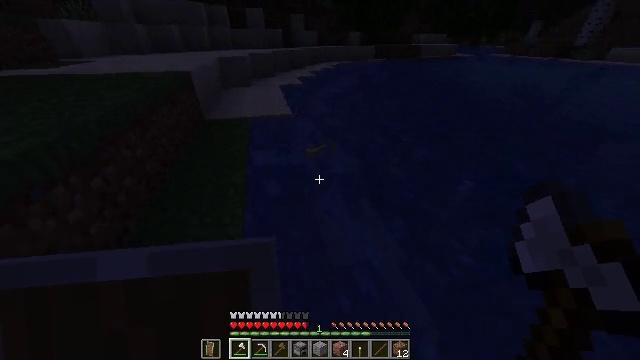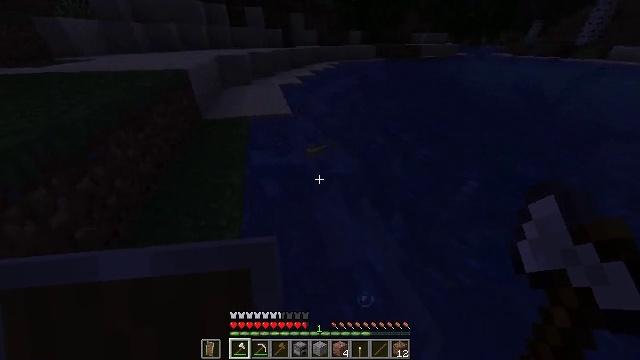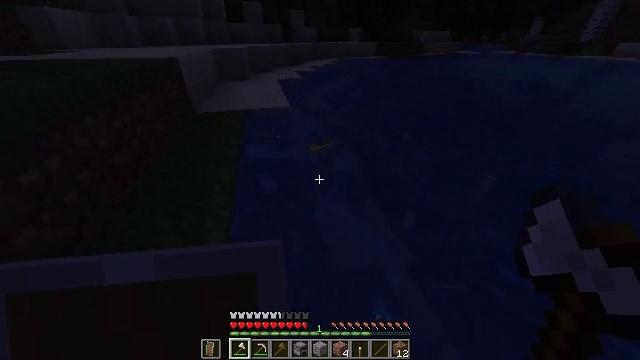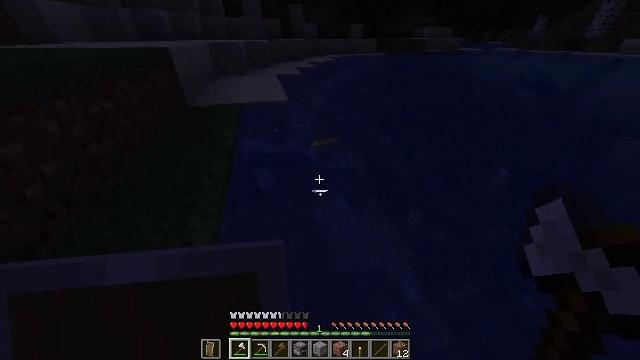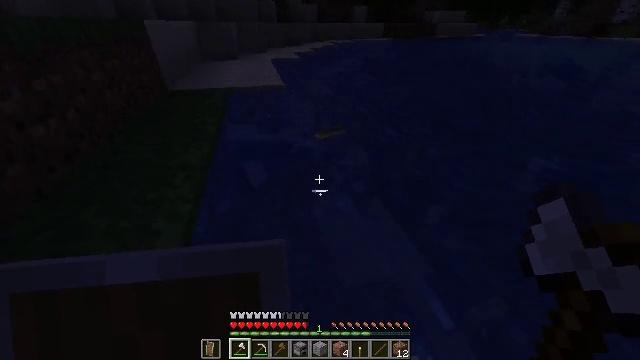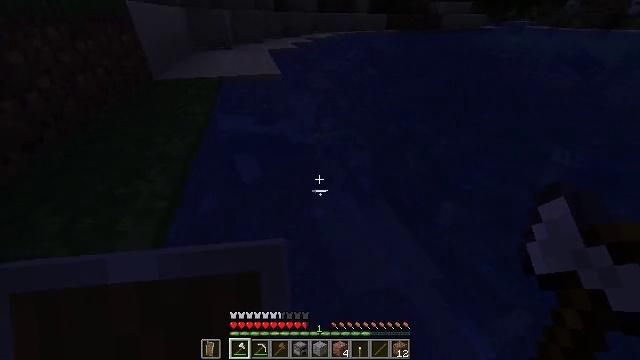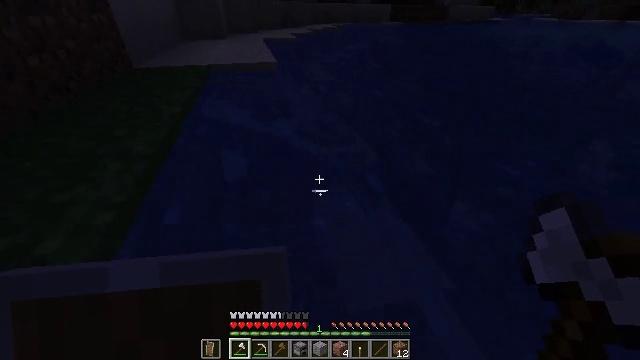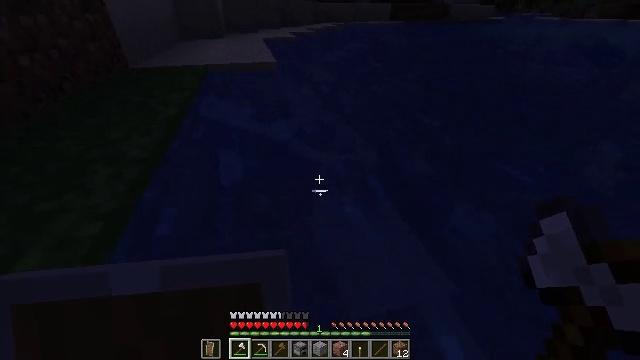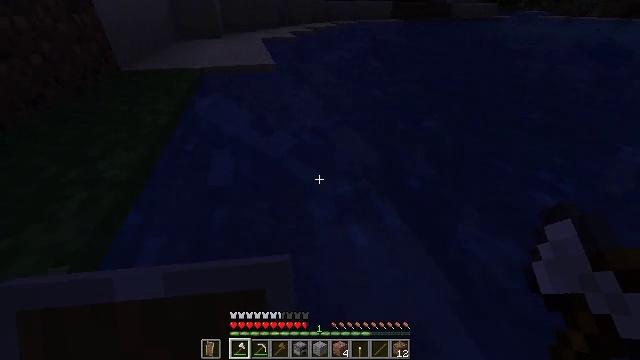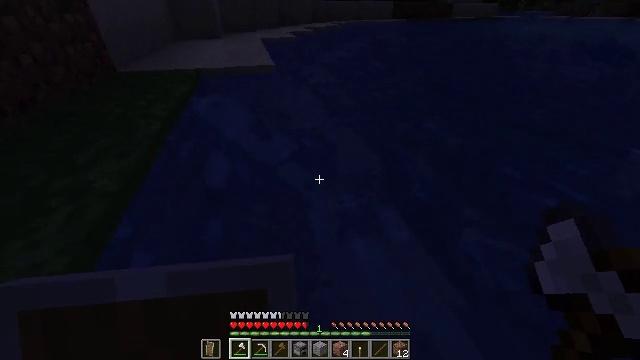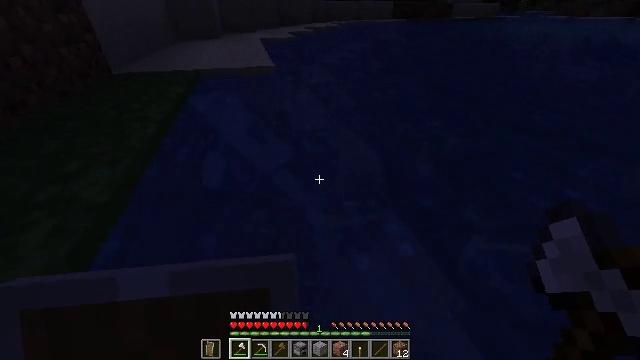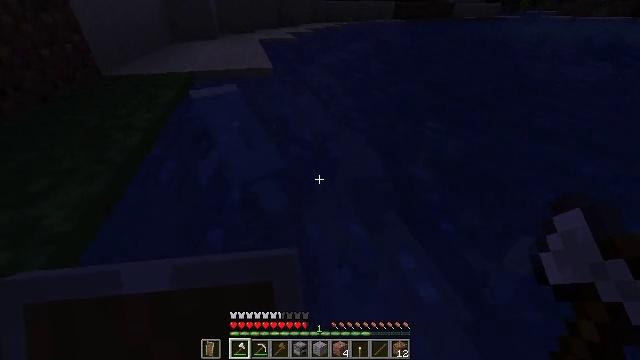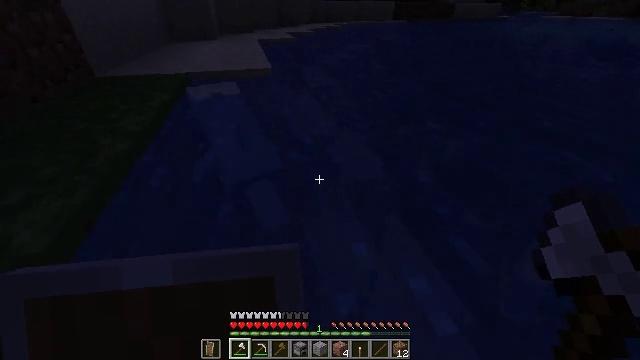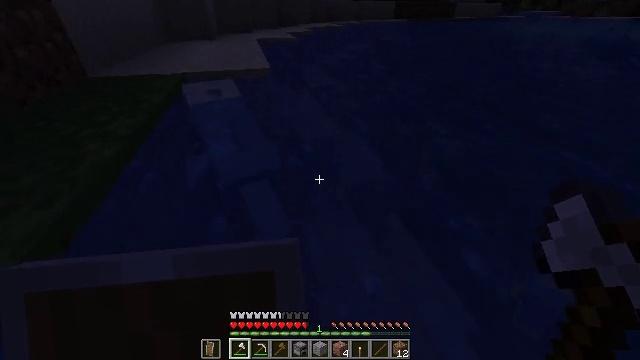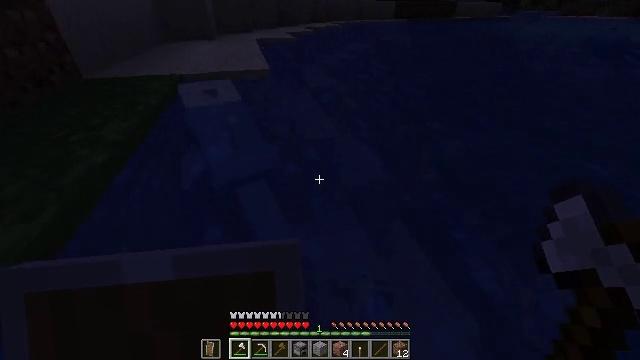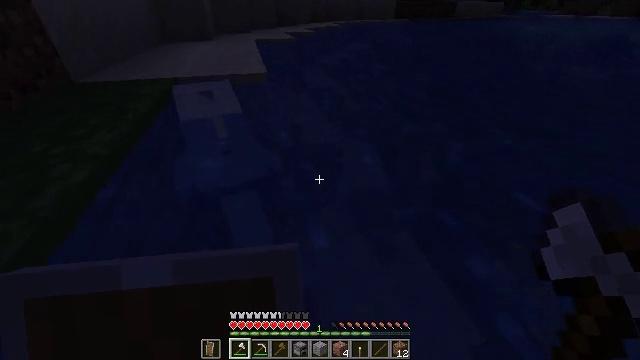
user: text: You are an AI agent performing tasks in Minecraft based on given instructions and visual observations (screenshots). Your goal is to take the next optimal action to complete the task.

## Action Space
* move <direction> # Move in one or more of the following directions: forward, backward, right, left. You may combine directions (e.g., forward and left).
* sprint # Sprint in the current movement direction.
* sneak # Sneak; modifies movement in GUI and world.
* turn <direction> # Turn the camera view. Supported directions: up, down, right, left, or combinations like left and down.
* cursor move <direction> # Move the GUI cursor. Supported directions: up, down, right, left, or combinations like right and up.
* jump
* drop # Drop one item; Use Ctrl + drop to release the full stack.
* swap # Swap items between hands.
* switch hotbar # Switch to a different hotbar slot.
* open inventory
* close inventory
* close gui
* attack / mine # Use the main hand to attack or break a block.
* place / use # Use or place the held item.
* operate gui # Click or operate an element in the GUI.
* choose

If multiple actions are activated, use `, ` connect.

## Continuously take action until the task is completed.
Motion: motion action
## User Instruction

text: Hunt a tropical fish.
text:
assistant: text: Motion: move forward, sprint
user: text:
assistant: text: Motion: move forward, sprint
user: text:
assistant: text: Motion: move forward, sprint
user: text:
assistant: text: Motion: move forward, sprint
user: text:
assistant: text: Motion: move forward, sprint
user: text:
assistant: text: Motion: move forward, sprint
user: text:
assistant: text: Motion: move forward, sprint
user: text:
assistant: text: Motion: move forward, sprint
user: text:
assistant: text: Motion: move forward, sprint
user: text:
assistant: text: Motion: move forward, sprint
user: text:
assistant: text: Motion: move forward, sprint
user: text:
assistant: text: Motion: move forward, sprint
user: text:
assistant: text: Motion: move forward
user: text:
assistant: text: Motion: move forward
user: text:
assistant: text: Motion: move forward
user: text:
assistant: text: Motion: move forward
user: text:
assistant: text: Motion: move forward
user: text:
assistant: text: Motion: move forward
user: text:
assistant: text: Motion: move forward
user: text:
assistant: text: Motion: move forward
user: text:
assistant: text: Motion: move forward
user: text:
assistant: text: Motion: move forward
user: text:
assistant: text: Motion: move forward
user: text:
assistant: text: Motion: no_op
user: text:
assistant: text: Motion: no_op
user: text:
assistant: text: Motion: no_op
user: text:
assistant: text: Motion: move right
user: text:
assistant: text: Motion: move right
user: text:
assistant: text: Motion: move right
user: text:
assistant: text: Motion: move right